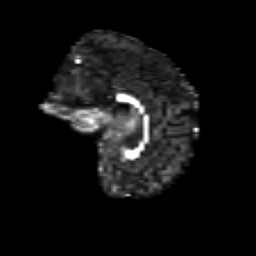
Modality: FA
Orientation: sagittal
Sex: male
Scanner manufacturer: siemens
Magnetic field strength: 3 T
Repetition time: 5 s
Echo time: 0.071 s